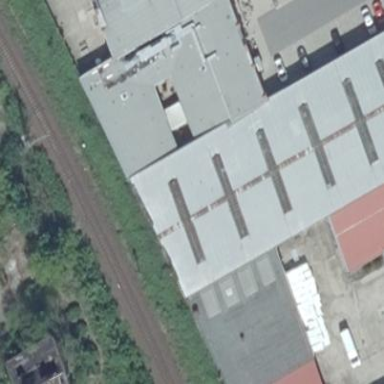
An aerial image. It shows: Gabled building with silver tar paper roof.